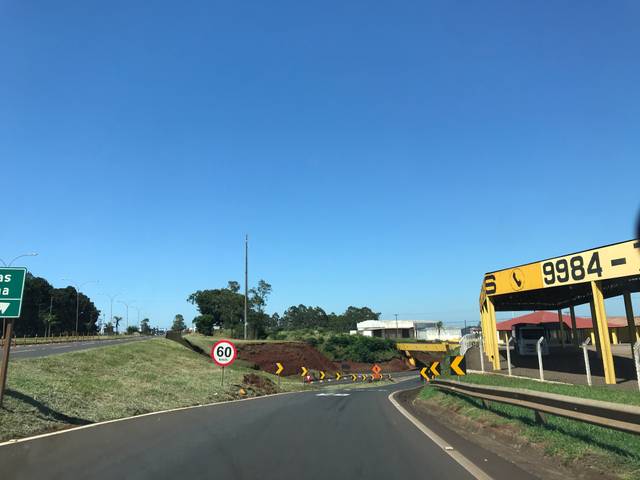
Region: Brazil
Coordinates: -23.374, -51.413